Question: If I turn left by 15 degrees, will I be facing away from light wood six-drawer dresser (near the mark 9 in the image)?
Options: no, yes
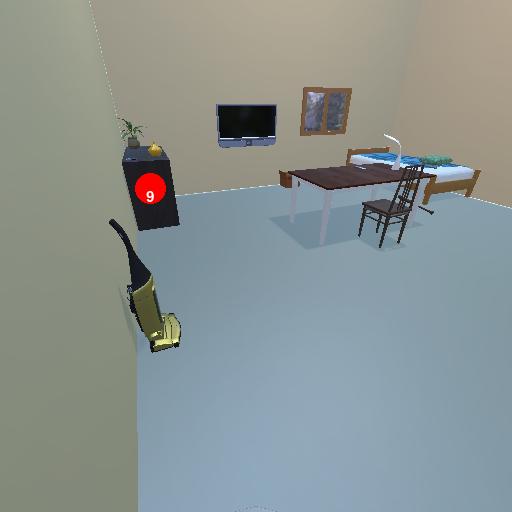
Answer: no